Field crop: maize
Growth stage: 1
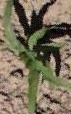
Species: maize